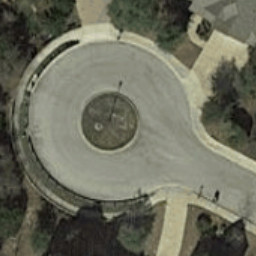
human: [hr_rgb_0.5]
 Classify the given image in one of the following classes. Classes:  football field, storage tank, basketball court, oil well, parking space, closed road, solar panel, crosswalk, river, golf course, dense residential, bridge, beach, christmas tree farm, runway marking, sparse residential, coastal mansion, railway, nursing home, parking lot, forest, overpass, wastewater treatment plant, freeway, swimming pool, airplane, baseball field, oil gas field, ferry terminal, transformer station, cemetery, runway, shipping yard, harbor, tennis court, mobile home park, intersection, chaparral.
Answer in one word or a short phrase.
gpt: closed road